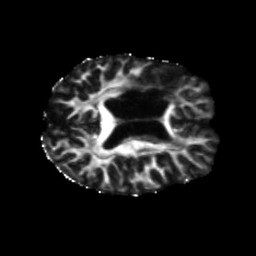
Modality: FA
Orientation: axial
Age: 68
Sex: female
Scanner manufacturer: siemens
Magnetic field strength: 3 T
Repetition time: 5.47 s
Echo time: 0.0854 s